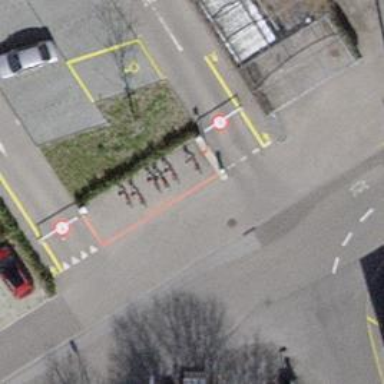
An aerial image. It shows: Bicycle rental service.